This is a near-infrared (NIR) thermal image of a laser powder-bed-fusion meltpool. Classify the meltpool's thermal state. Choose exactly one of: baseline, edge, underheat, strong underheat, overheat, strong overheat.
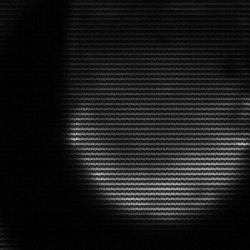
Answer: edge